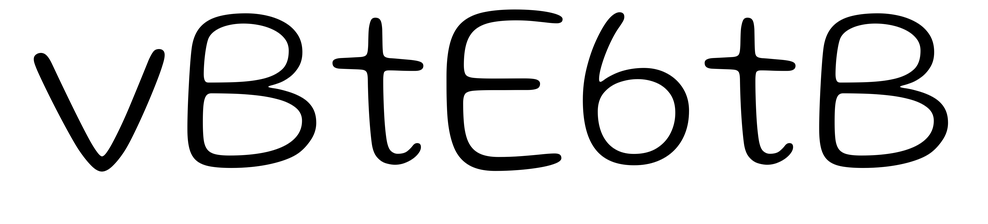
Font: Gluten_ExtraLight